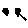
Label: fish